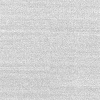
Atmospheric dust classification: dusty